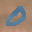
Label: 0